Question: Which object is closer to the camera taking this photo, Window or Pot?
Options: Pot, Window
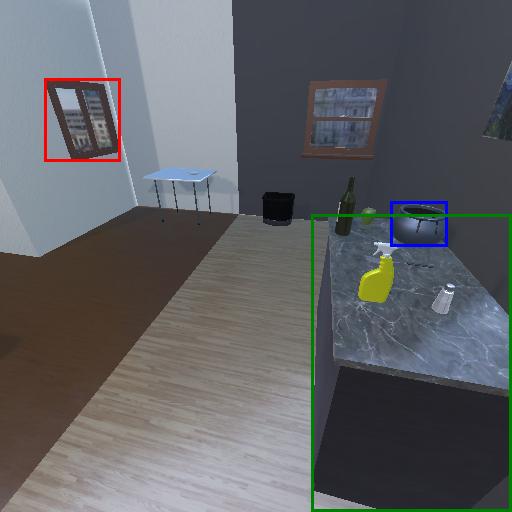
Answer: Pot